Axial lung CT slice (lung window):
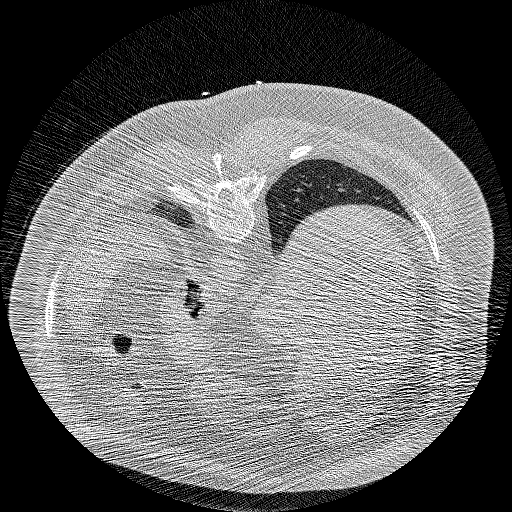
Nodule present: no